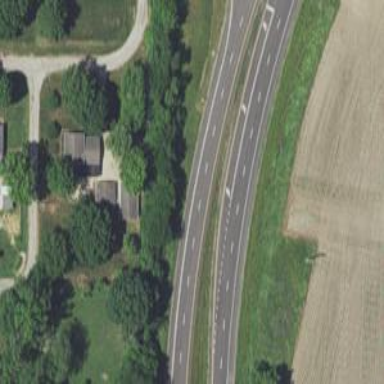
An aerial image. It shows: Road with left marking.